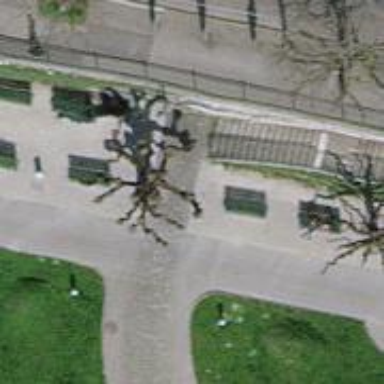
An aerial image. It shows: Road with steps.